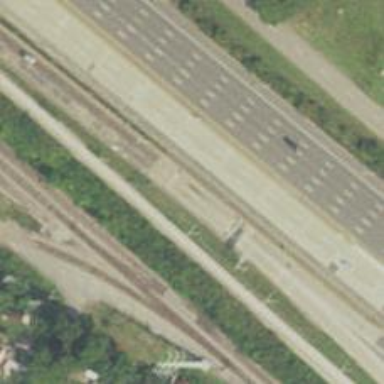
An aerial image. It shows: Motorway junction.